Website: lowes
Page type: review-order
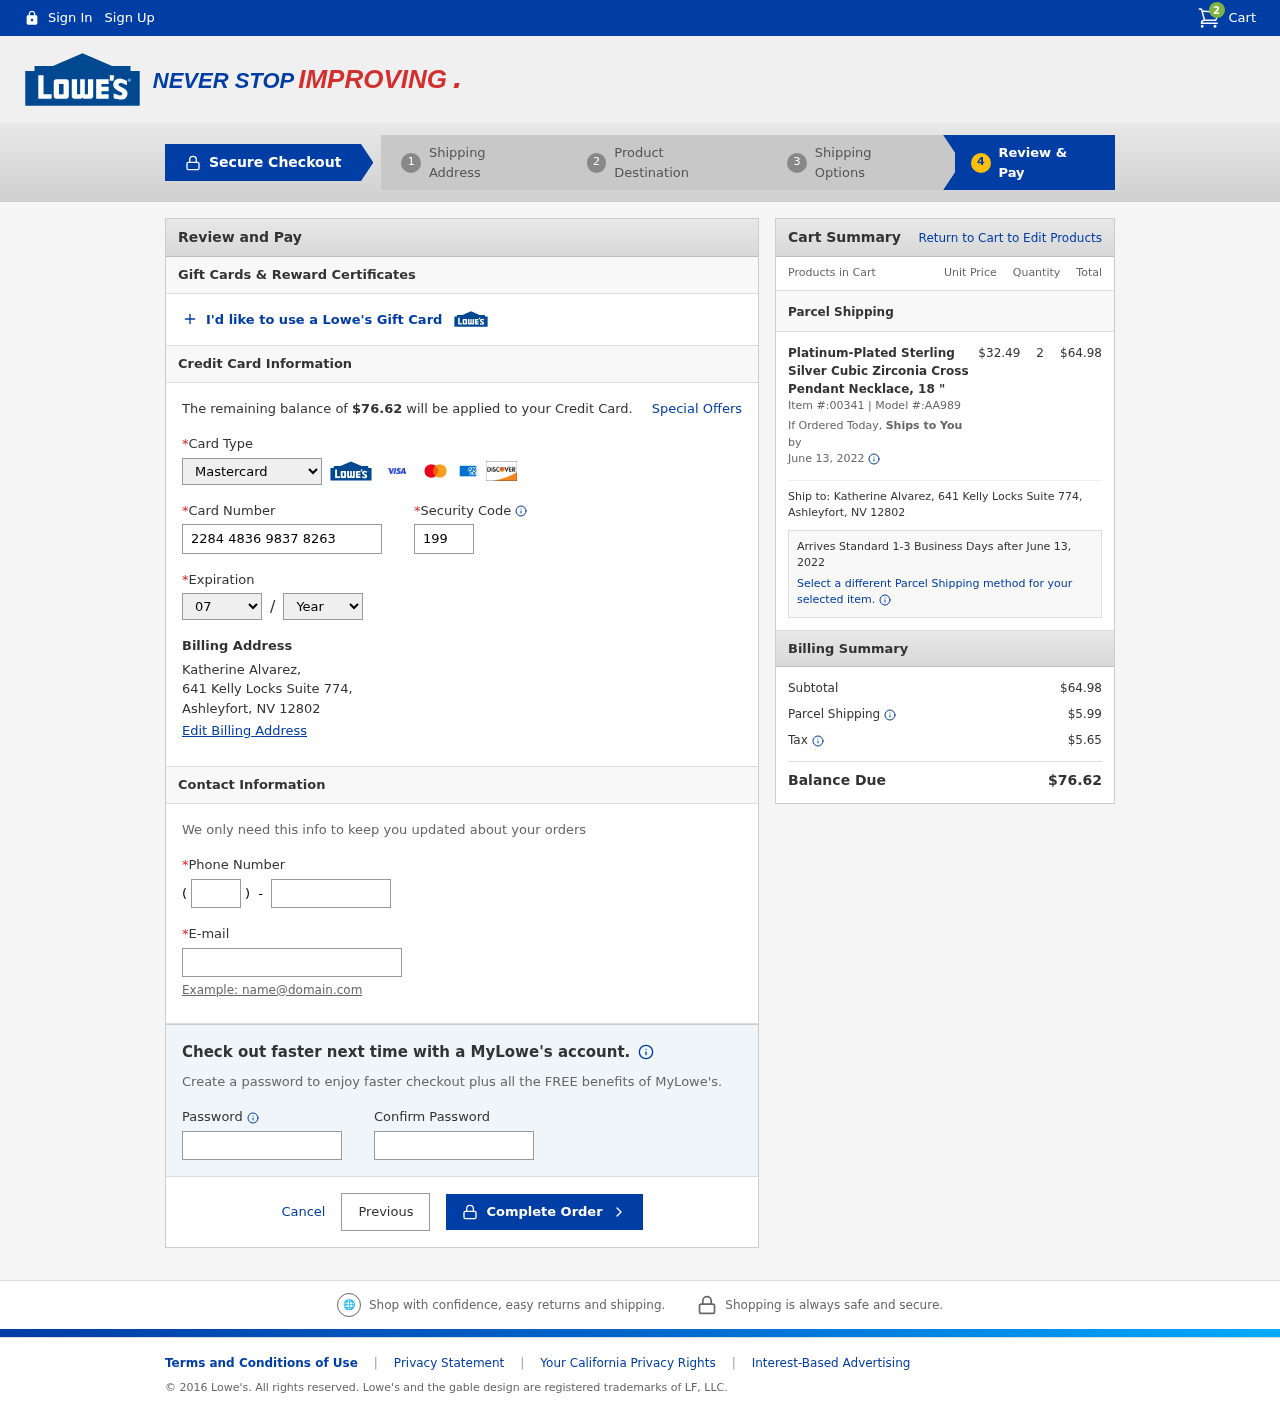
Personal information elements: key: PII_CARD_CVV
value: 199
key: PII_CARD_EXPIRY_MONTH
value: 07
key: PII_CARD_EXPIRY_YEAR
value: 28
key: PII_CARD_NUMBER
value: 2284 4836 9837 8263
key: PII_CARD_TYPE
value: Mastercard
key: PII_CITY
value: Ashleyfort
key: PII_EMAIL
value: katherinealvarez@yahoo.com
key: PII_FULLNAME
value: Katherine Alvarez,
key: PII_PHONE
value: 8042951745
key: PII_PHONE_AREA
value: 804
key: PII_POSTCODE
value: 12802
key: PII_STATE_ABBR
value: NV
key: PII_STREET
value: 641 Kelly Locks Suite 774,
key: PII_FULLNAME2
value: Katherine Alvarez
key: PII_STREET2
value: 641 Kelly Locks Suite 774
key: PII_CITY_STATE_ZIP2
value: Ashleyfort, NV 12802
Product elements: key: PRODUCT1_NAME
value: Platinum-Plated Sterling Silver Cubic Zirconia Cross Pendant Necklace, 18 "
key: PRODUCT1_PRICE
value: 32.49
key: PRODUCT1_QUANTITY
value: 2
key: PRODUCT1_ITEM_NUMBER
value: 00341
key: PRODUCT1_MODEL_NUMBER
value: AA989
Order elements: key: ORDER_NUM_ITEMS
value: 2
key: ORDER_TOTAL
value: $76.62
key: ORDER_SHIPPING_DATE
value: June 13, 2022
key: ORDER_SUBTOTAL
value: $64.98
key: ORDER_SHIPPING_DATE2
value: June 13, 2022
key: ORDER_SUBTOTAL2
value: $64.98
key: ORDER_SHIPPING_COST
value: $5.99
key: ORDER_TAX
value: $5.65